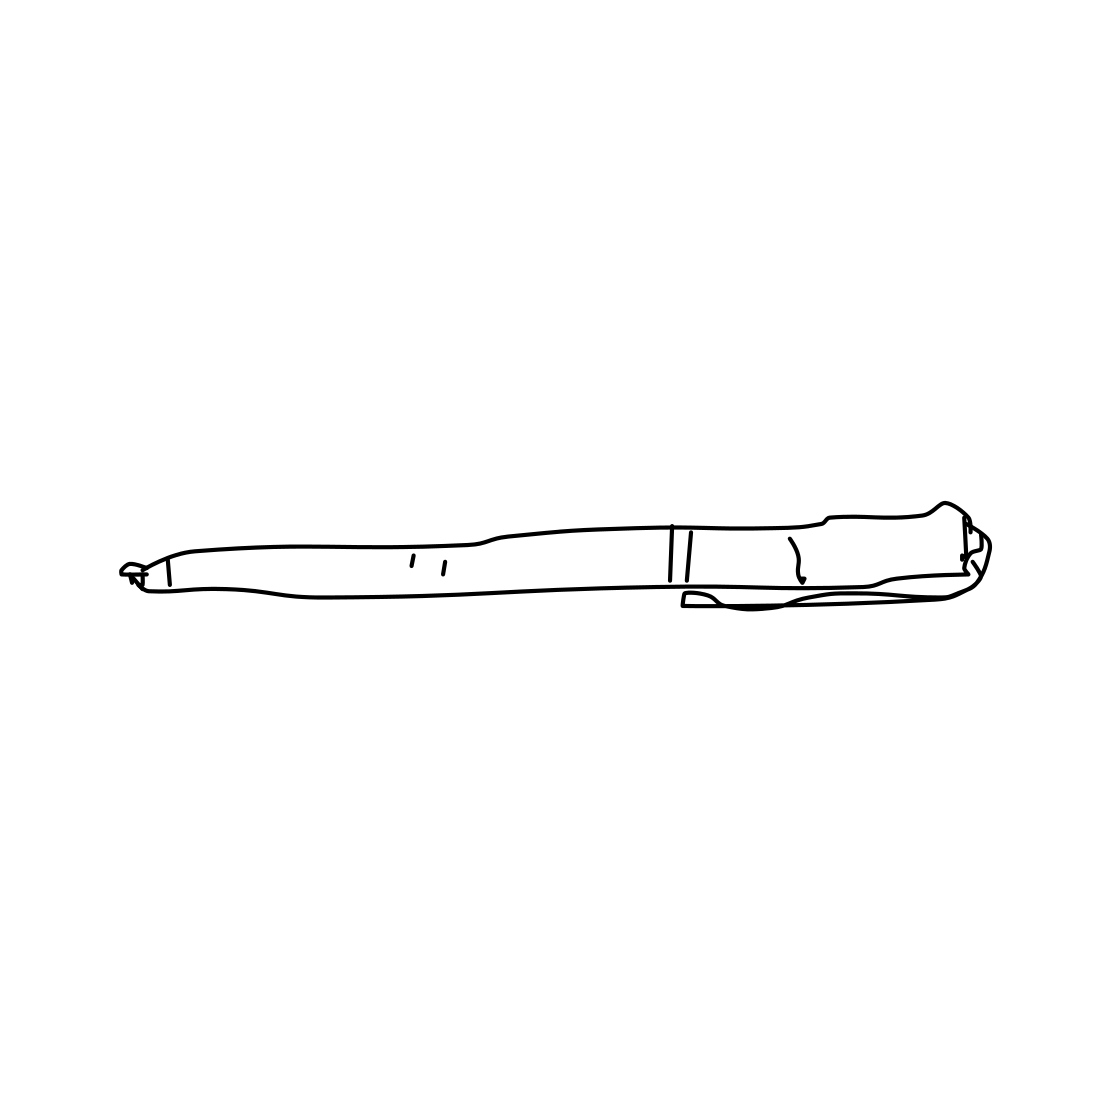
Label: pen